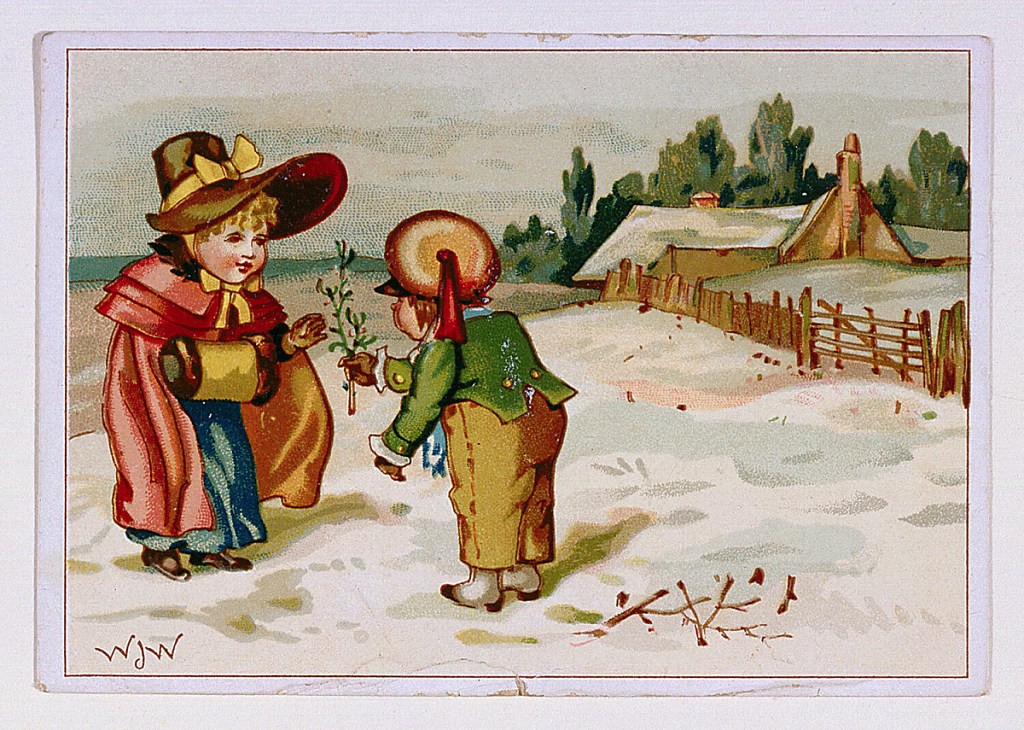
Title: Greeting card
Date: ca. 1880
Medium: Chromolithograph
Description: One of eleven miscellaneous cards without designation of origin. This one depicts a winter scene with a house in the background. In the foreground, a boy offers a girl a branch of mistletoe.